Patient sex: M
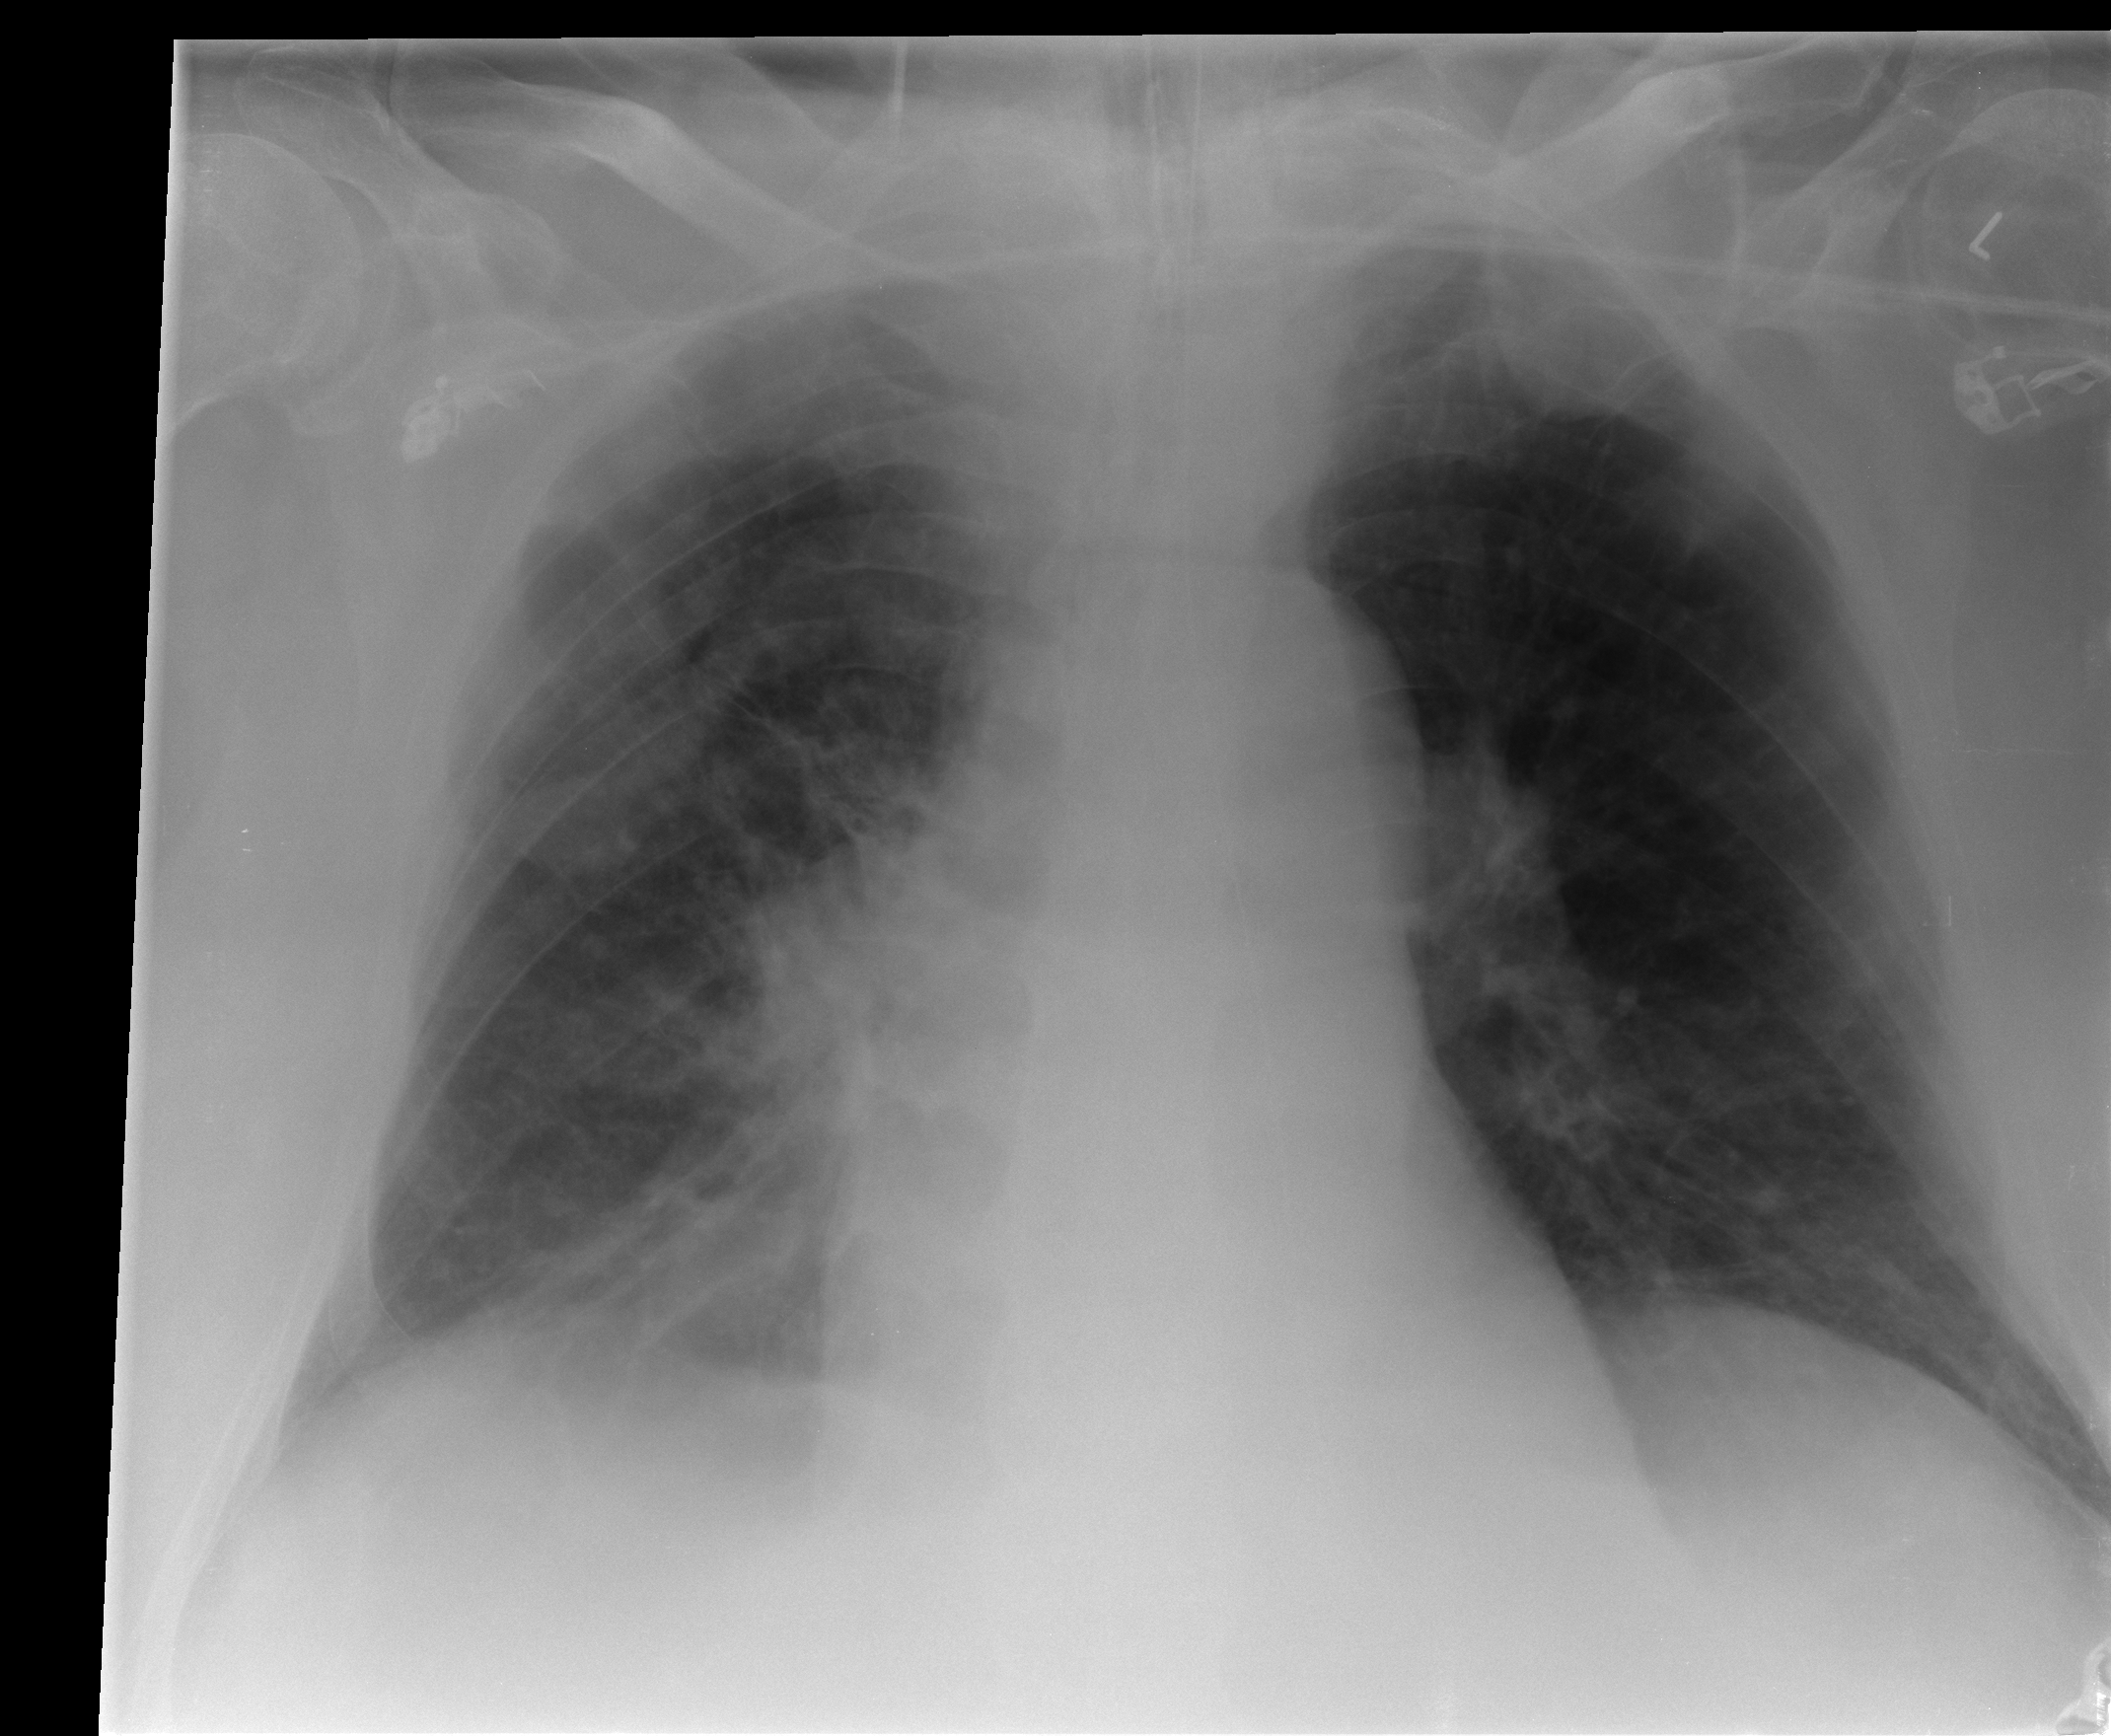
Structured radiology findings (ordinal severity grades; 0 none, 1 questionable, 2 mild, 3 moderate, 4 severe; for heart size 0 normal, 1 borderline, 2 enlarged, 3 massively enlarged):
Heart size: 0
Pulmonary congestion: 2
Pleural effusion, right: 2
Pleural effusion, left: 0
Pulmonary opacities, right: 2
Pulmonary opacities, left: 0
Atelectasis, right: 3
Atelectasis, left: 2